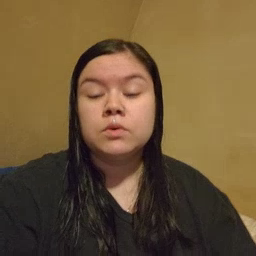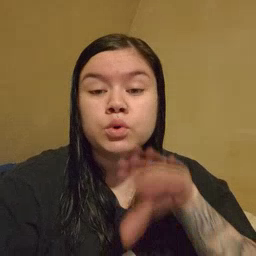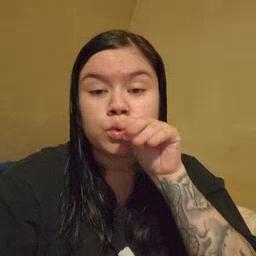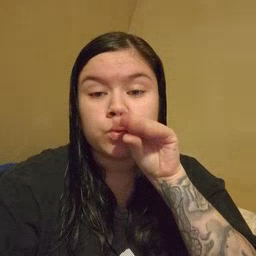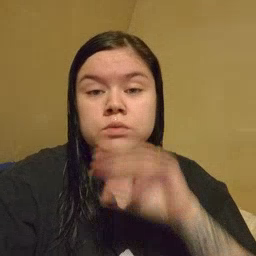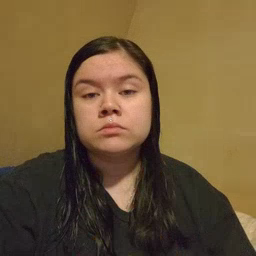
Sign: goose